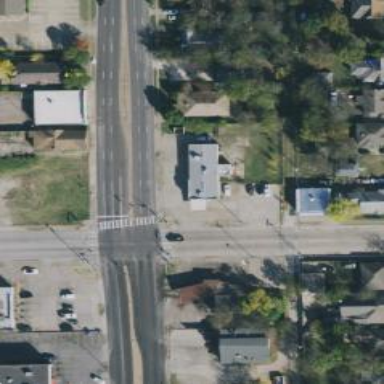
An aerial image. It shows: Crossing road.